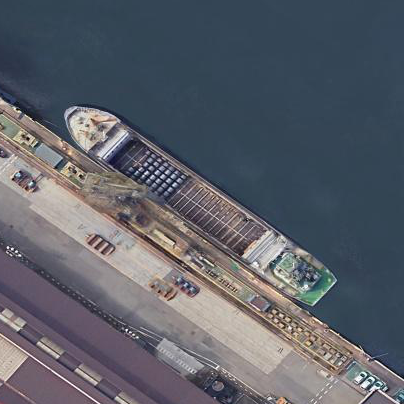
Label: civil